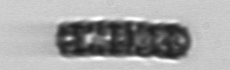
Label: Paralia_sulcata